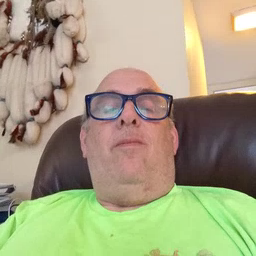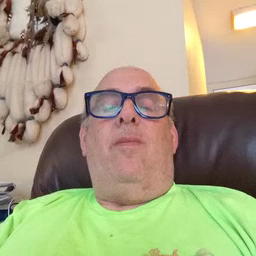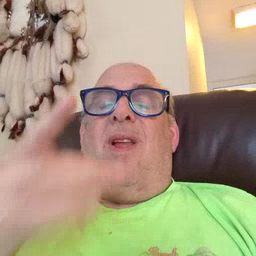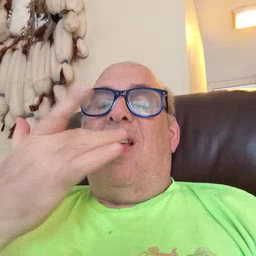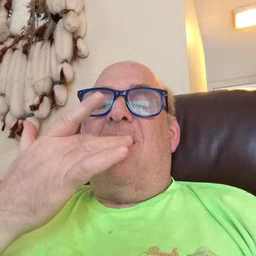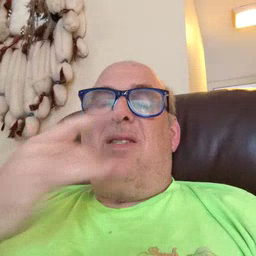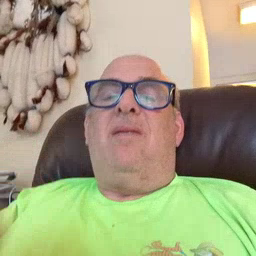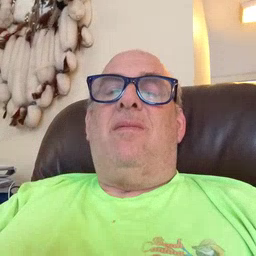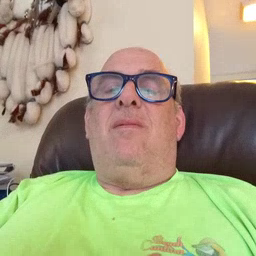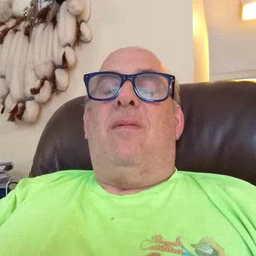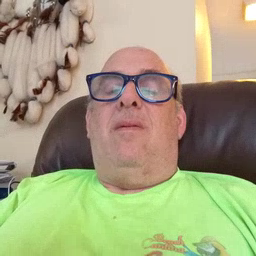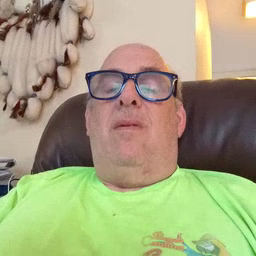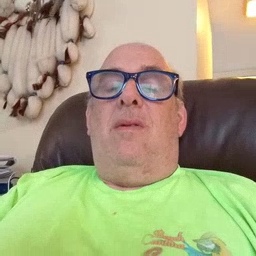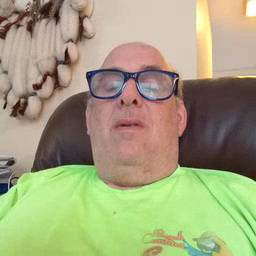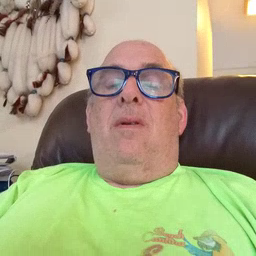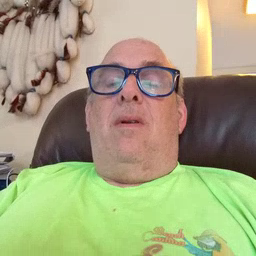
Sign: taste